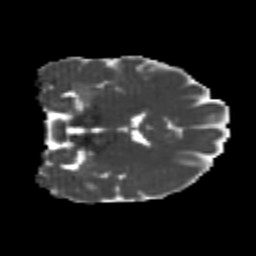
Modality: MD
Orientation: coronal
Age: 21
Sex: female
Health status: healthy
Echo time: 0.074 s